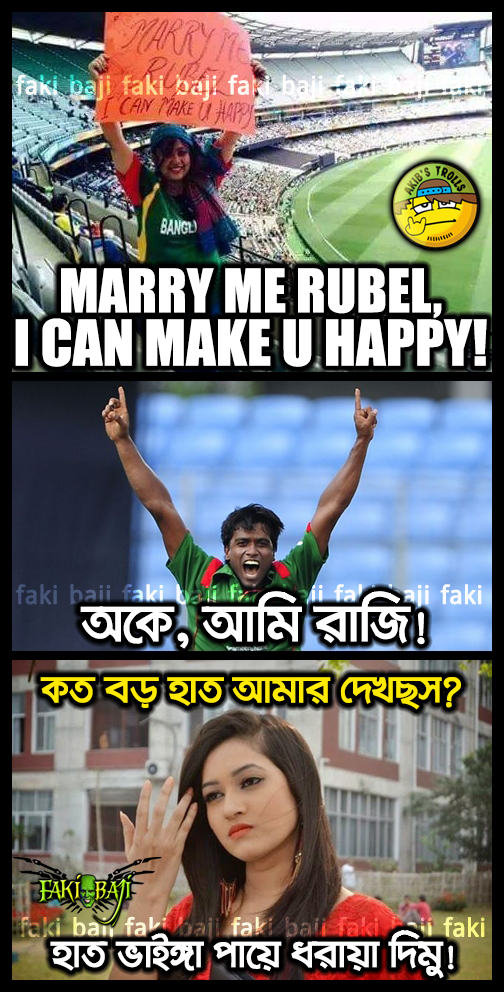
Caption: MARRY ME RUBEL I CAN MAKE YOU HAPPY! অকে, আমি রাজি! কত বড় হাত আমার দেখছস?  হাত ভাইঙ্গা পায়ে ধরায়ে দিমু!
Label: non-hate